Question: I am in a situation where I need to read the Firebase Realtime Database with a "cron" job.
I analysed and played with <URL> repository, but I can't seem to understand how I can simply retrieve the list of ALL of the users or all of the data in the Realtime Database. The only function of the 'functions.database.ref' is 'onWrite', which doesn't help me.
I know that the Cloud Functions are event-oriented and they were written to respond to some triggers etc, but as far as I <URL>, this is not impossible and we can apparently access the data.
In their 'delete accounts' example, they used this:
'''
https://www.googleapis.com/identitytoolkit/v3/relyingparty/downloadAccount?fields=users/localId,users/lastLoginAt,nextPageToken&access_token=
'''
And it seems quite undocumented and not at all explained. Why do we have to use the identity toolkit? How could I simply READ data? What I've tried to do until the moment:
- 'functions.database.ref('users').once('value', function(snapshot){})'- 'Missing required header: Metadata-Flavor'

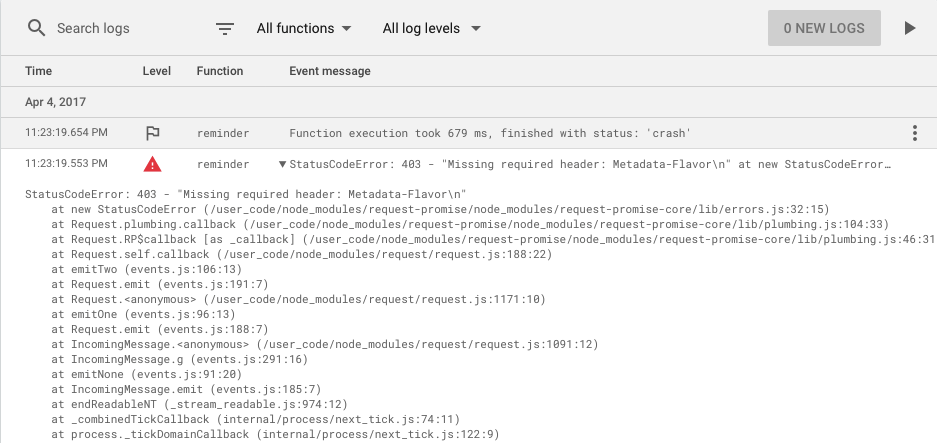
Answer: You can't use 'functions.database.ref()' for reading data. That's only for specifying the path where you want to changes to the database to trigger your function. To write a cron-like function, you're not going to write a database trigger. You probably want an HTTP trigger instead, as shown in the <URL>. You trigger than HTTP function with a third party scheduler as described in the readme.
To read data from the database in that function, you should use the admin SDK, as shown in that code sample. It's initialized here, and appears in lots of other code samples as well:
'''
const admin = require('firebase-admin');
admin.initializeApp(functions.config().firebase);
'''
Then you can get a reference to the database:
'''
const ref = admin.database().ref('/path/to/data');
'''
ref here is a Reference object. You can <URL>. Be sure to look at the other code samples too - many of them read a database with the admin SDK like this.